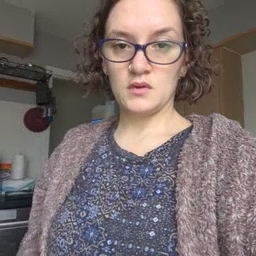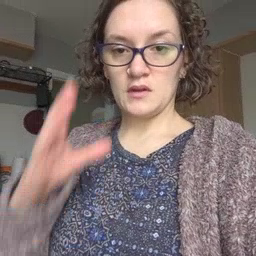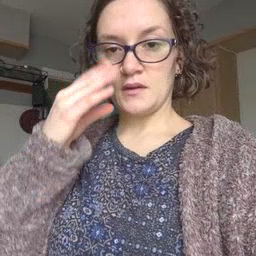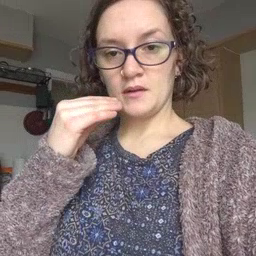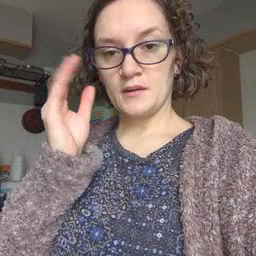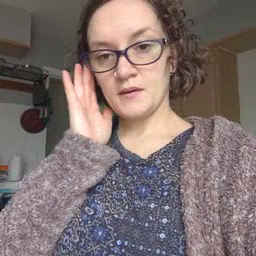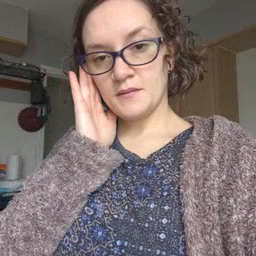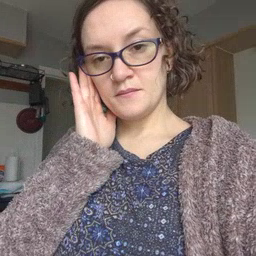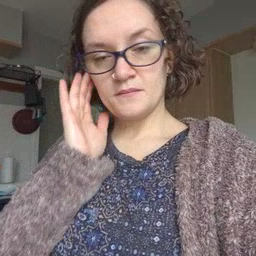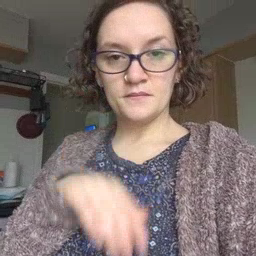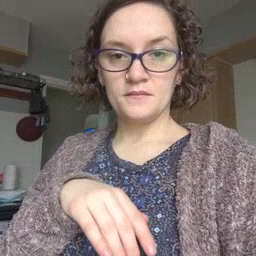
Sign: nap